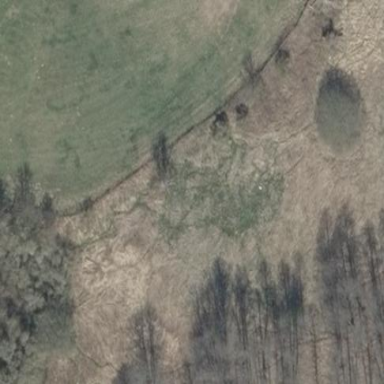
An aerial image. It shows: Wetland area characterized by wet meadow.